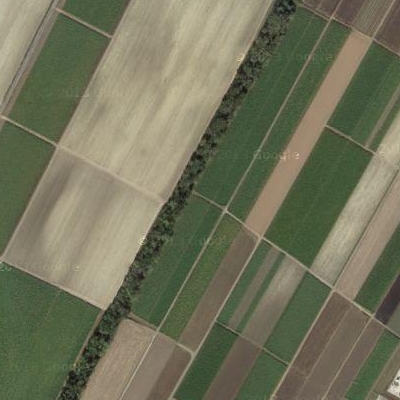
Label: Field